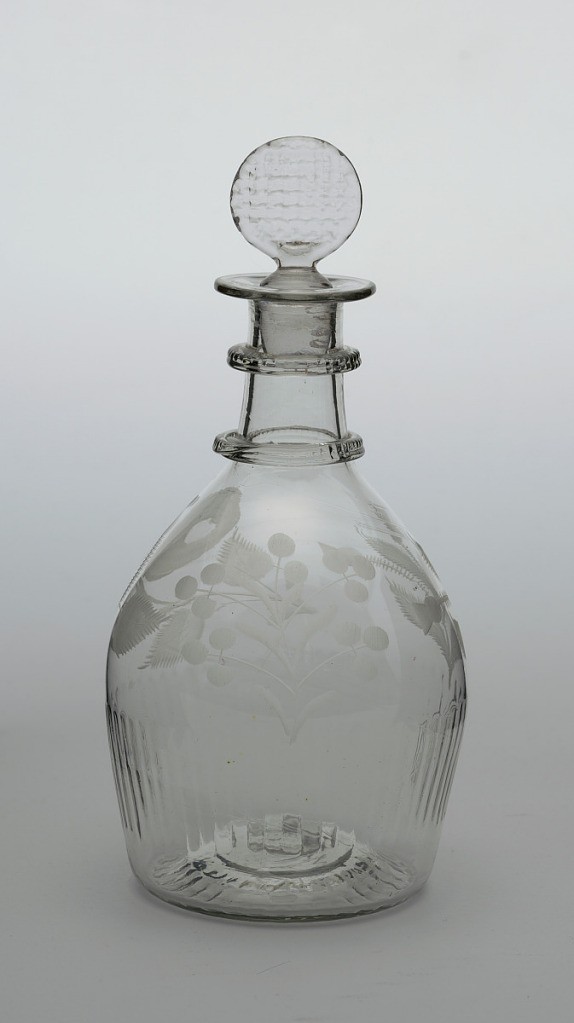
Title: Decanter with Rose, Thistle, and Shamrock
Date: ca. 1800
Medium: Cut and engraved blown glass
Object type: decanter
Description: Bulbous lightly blown body, 2 neck rings-knotched, everted lip, row of everted lip, row of faint molded vertical fluting bottom of sides, above engraved with a rose, thistle and shamrock; target-shaped stopper with waffle pattern; pontil mark surrounded by makers mark (faint) and light fluting to edges.